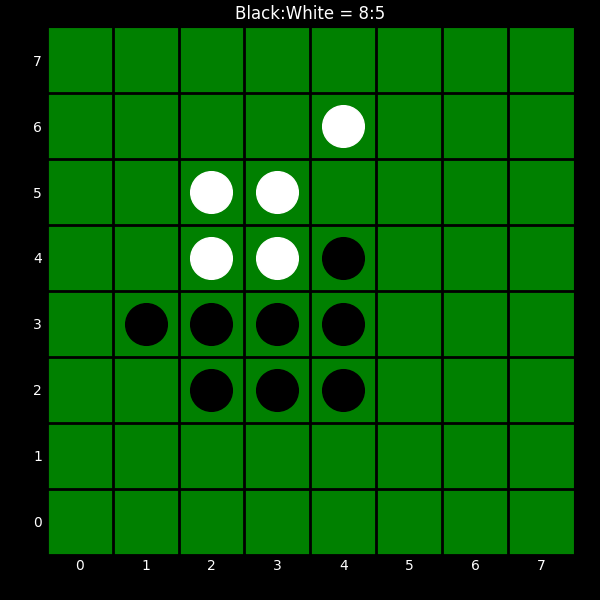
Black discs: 8
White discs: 5